Field crop: maize
Growth stage: 1
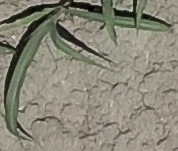
Species: sorghum